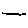
Label: line